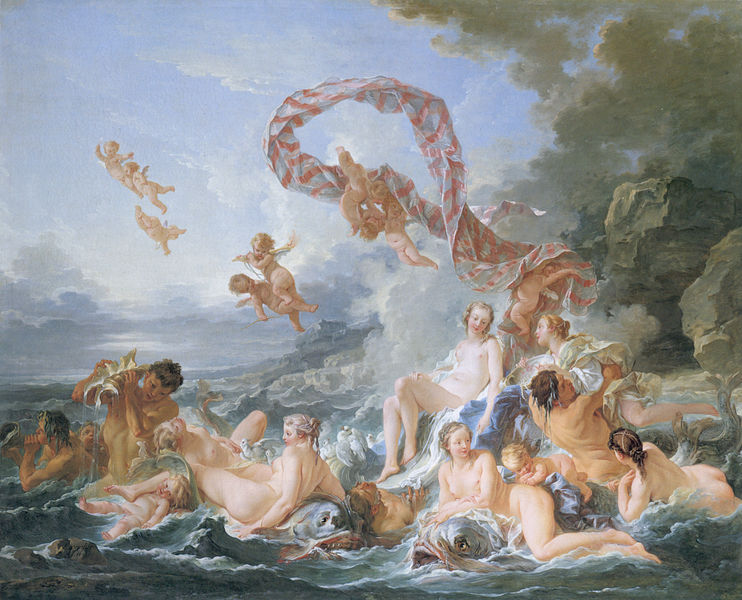
Titel: Le Triomphe de Vénus, Der Triumph der Venus
Künstler: François Boucher
Standort: Stockholm
Institution: Nationalmuseum
Schlagwörter: akt, baum, berg, blau, felsen, flügel, gemälde, gott, gruppe, haut, himmel, körper, mann, meer, nackt, wasser, weiß, wolken, akte, baden, badende, bäume, frauen, grün, landschaft, menschen, mädchen, see, ufer, bewegung, brust, busen, damen, frankreich, frau, frisur, grau, hell, licht, männer, pastell, schwarz, dame, rot, schal, tiere, tuch, wolke, beige, fest, leute, schleife, feier, jung, trinken, band, barock, inkarnat, stein, steine, horn, vorhang, öl, natur, vögel, weite, wind, sonne, haare, stoff, kind, instrumente, krone, rokoko, schön, fliegen, kinder, delphin, engel, engelchen, putte, putto, bewegt, hellblau, schwung, brüste, gischt, küste, welle, wellen, liebe, ruhe, berge, fels, klein, französisch, brandung, flattern, immel, sturm, wetter, woge, wogen, gefolge, spielen, zopf, gestreift, streifen, nackte, allein, junge, erotik, klippe, bad, spiel, waschen, nacktheit, antike, unbekleidet, münchen, gestade, schwimmen, tauben, sex, satire, nixen, chardin, kranz, mythologie, göttin, orgie, fisch, götter, mythos, nymphe, göttinen, nymphen, felse, grotte, griechenland, bleich, venus, watteau, muschel, muscheln, schnecke, schnecken, putten, toben, verspielt, nautilus, putti, nereiden, mythen, drache, azur, fische, banderole, geburt, fraune, unschuld, welln, blattgrün, fleischfarben, boucher, wehend, fragonard, fragonnard, frauenakte, delphine, aphrodite, bade, aktmalerei, enel, neptun, poseidon, haie, amphitrite, fiegen, fischwe, fracois boucher, freune, fruede, galatea, geburt der venus, getose, munter, mythendarstellung, schwimmende, triton, tritonen, himmelwolken, driaden, sund, neptund, oceanus, nymphenb